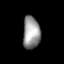
Tissue: lung
Cell type: Endothelial cells
Senescence score: 0.594
Nuclear area (px): 549
Mean DAPI intensity: 150.638